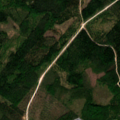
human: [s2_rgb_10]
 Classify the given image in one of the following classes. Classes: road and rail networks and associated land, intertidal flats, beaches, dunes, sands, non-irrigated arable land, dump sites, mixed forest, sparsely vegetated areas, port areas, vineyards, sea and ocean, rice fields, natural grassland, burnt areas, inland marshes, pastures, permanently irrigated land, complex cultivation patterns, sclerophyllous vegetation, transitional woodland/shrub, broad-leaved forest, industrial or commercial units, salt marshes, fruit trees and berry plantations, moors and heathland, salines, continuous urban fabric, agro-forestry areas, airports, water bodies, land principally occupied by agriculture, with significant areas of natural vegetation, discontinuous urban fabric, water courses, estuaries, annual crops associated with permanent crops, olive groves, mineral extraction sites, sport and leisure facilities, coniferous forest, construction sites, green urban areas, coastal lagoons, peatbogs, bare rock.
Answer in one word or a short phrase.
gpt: dump sites, coniferous forest, mixed forest, transitional woodland/shrub